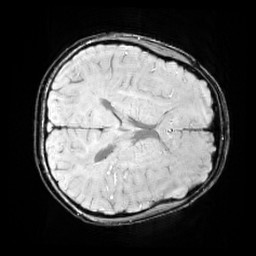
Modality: SWI
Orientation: axial
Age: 13
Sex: male
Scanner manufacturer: siemens
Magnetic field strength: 3 T
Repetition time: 0.027 s
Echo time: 0.02 s